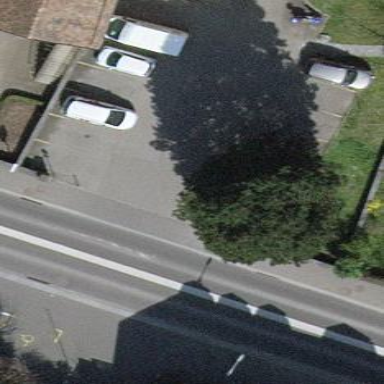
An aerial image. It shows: Parking area with surface.